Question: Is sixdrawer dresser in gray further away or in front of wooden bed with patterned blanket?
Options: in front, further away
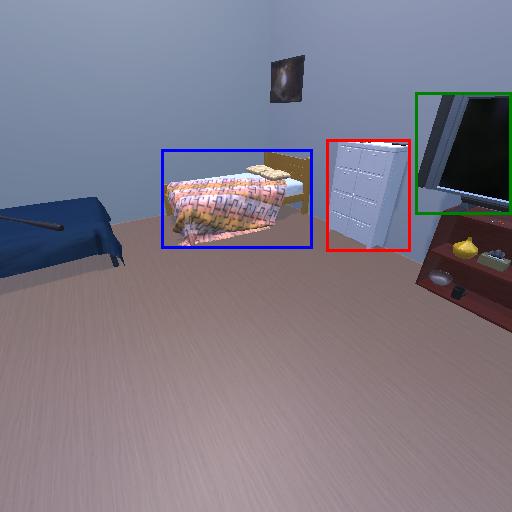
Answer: in front